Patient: sex M, age 79
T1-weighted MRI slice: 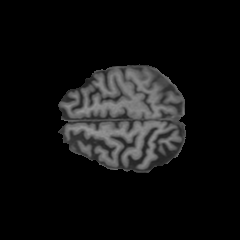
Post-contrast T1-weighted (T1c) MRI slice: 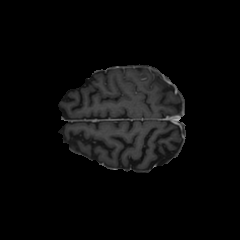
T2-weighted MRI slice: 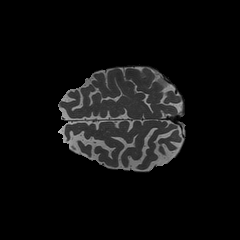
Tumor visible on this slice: yes
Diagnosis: Glioblastoma, IDH-wildtype
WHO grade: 4